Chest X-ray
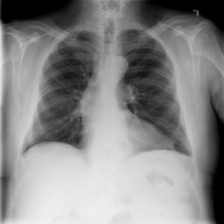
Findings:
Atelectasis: negative
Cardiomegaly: negative
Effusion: negative
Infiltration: positive
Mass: negative
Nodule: negative
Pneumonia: negative
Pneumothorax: negative
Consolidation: negative
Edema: negative
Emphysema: negative
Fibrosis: negative
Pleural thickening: negative
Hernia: positive